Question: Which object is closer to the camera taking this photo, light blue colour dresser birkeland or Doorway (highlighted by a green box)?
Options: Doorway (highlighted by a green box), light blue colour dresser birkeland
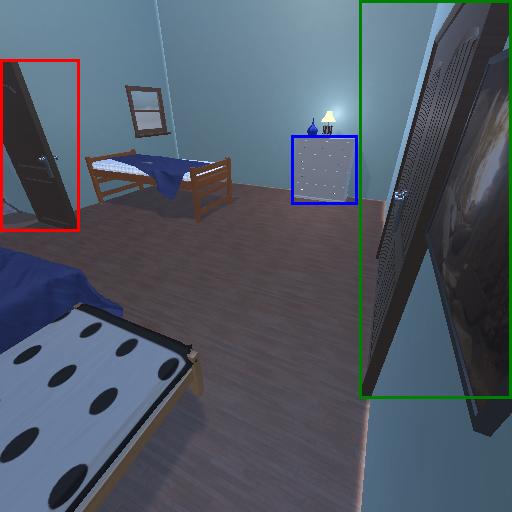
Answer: Doorway (highlighted by a green box)